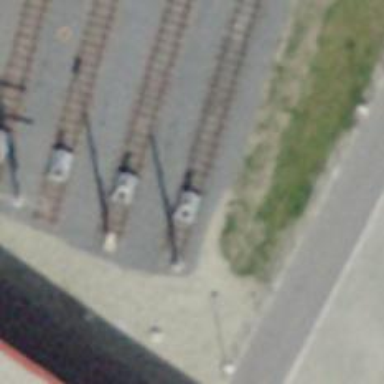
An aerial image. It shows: Railway buffer stop.